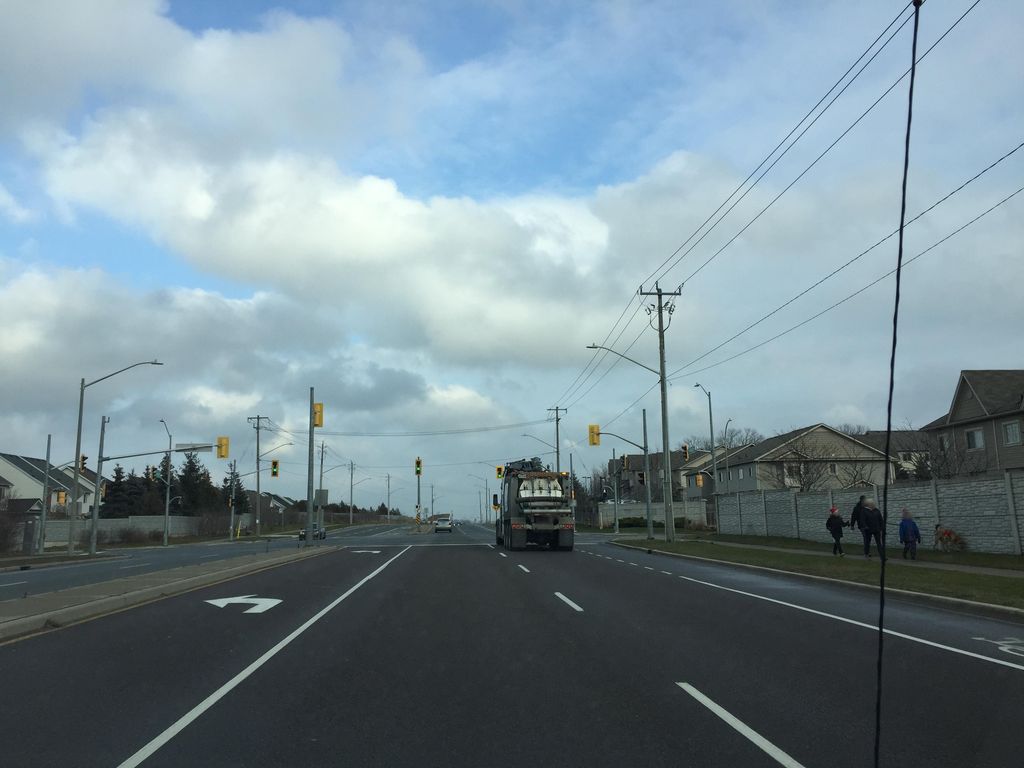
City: kitchener-waterloo